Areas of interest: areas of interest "Hefei Paihe Port"
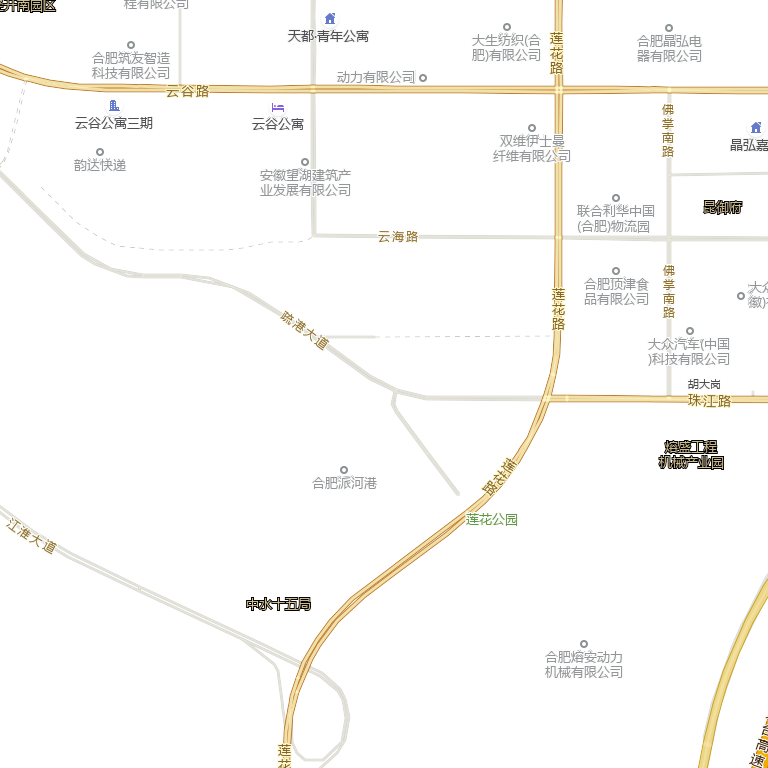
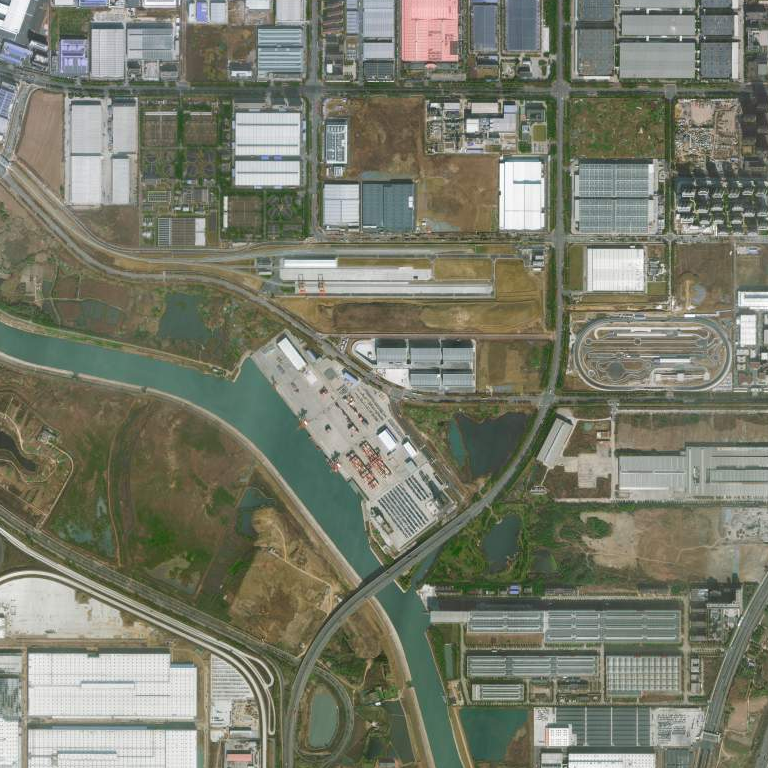